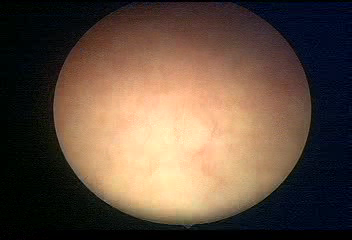
Modality: WLC
Class: Normal mucosa
Bladder cancer association: No